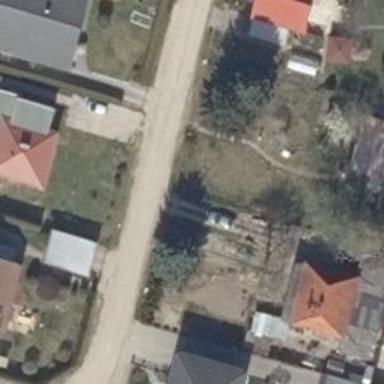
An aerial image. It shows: Driveway.